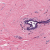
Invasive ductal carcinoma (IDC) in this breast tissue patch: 0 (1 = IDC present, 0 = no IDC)